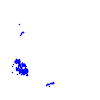
Particle: pion